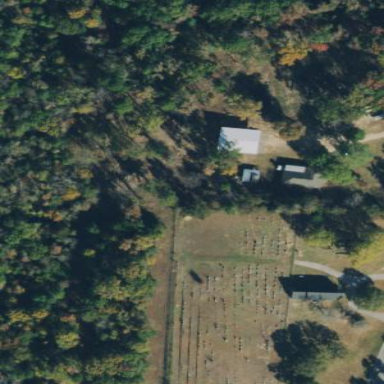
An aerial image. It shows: Cemetery.